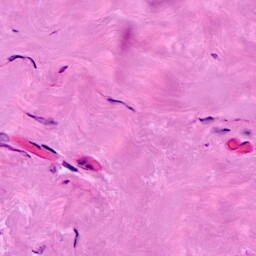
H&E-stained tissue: Breast